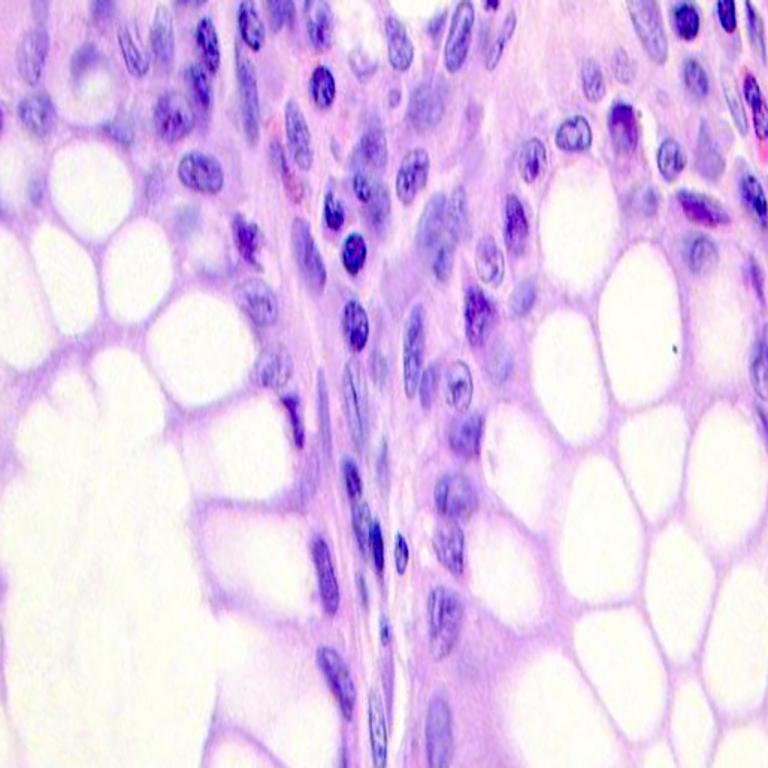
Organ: colon
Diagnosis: benign